Question: How can I develop an alert system like Facebook's, where User A add User B, User B will get some number in Friend Request Section on the header like in the image below. How can I develop something like that?
How can we get numbers like this??how can i get codes in PHP and JQuery?

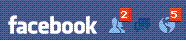
Answer: I presume you want a means of alerting user A, when user B 'friends' him/her without requiring a page refresh?
This requires "AJAX". AJAX stands for Asynchronous Javascript and XML, but this is an overloaded term now-a-days with the actual exchange data structure often using JSON instead of XML. JSON is JavaScript Object Notation. Anyway, the idea is that your webpage--without being refreshed--can make periodic calls to your server to get new or updated information to update the display with. With PHP and jQuery, you'll want to first set up the AJAX call on your page like this:
'''
$(function() { // on document ready
function updateAlerts() {
$.ajax({
url : "/check.php",
type : "POST",
data : {
method : 'checkAlerts'
},
success : function(data, textStatus, XMLHttpRequest) {
var response = $.parseJSON(data);
// Update the DOM to show the new alerts!
if (response.friendRequests > 0) {
// update the number in the DOM and make sure it is visible...
$('#unreadFriendRequestsNum').show().text(response.friendRequests);
}
else {
// Hide the number, since there are no pending friend requests
$('#unreadFriendRequestsNum').hide();
}
// Do something similar for unreadMessages, if required...
}
});
setTimeout('updateAlerts()', 15000); // Every 15 seconds.
}
});
'''
This will, every 15 seconds, make a request to your server at the url /check.php on the same domain as the origin of the webpage. The PHP should query your database and and return the number of unread friend requests. Perhaps something like this:
'''
<?php
function isValid(session) {
// given the user's session object, ensure it is valid
// and that there's no funny business
// TO BE IMPLEMENTED
}
function sanitize(input) {
// return CLEAN input
// TO BE IMPLEMENTED
}
// Be sure to check that your user's session is valid before proceeding,
// we don't want people checking other people's friend requests!
if (!isValid(session)) { exit; }
$method = sanitize($_POST['method']);
switch ($method) {
case 'checkAlerts' :
// Check DB for number of unread friend requests and or unread messages
// TO BE IMPLEMENTED
$response = ['friendRequests' => $num_friend_requests,
'messages' => $num_unread_messages ];
return json_encode( $response );
exit;
case 'someOtherMethodIfRequired' :
// ...
exit;
}
?>
'''